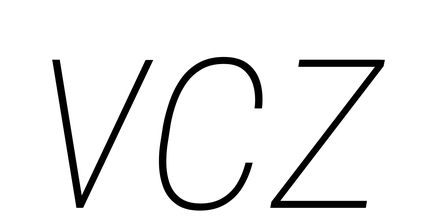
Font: Roboto-Italic_Condensed_Thin_Italic